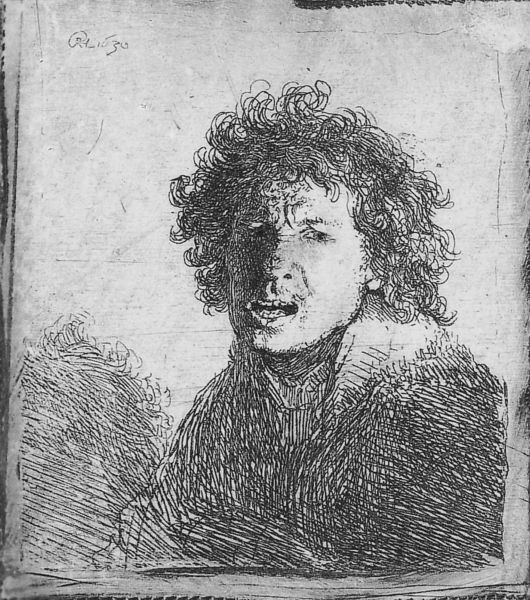
Titel: Selbstbildnis mit offenem Mund
Künstler: Harmensz van Rijn Rembrandt
Institution: London, British Museum
Schlagwörter: kopf, mann, schatten, umhang, weiß, frisur, grau, haar, mund, nase, schwarz, skizze, stirn, zeichnung, blick, augen, falten, gesicht, trauer, porträt, brüstung, haare, mantel, locken, studie, wild, striche, schraffur, entwurf, zähne, schrei, rufen, runzel, prträt, heller hintergrund, auschrei, ausschrei, radierungmännliche portrait, wilder gesichtsausdruck